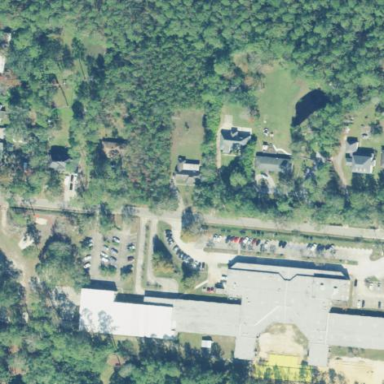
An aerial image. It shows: School.